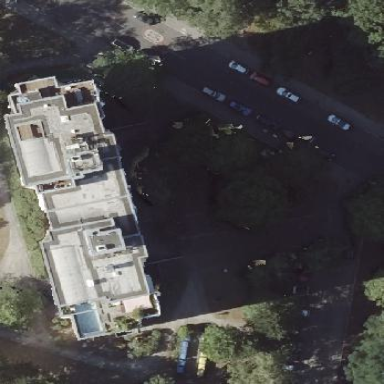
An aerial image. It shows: Flat-roofed apartment building.